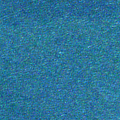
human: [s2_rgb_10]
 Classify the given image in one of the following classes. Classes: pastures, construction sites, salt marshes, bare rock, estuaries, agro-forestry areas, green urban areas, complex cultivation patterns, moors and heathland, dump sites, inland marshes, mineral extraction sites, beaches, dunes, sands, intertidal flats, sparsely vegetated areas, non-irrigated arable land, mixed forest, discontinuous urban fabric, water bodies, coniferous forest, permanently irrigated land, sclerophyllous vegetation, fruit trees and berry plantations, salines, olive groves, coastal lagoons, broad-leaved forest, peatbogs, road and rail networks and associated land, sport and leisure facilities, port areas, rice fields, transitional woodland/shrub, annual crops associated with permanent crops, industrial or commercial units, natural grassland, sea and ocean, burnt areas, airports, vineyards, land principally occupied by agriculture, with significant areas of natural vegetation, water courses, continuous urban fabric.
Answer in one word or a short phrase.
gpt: sea and ocean